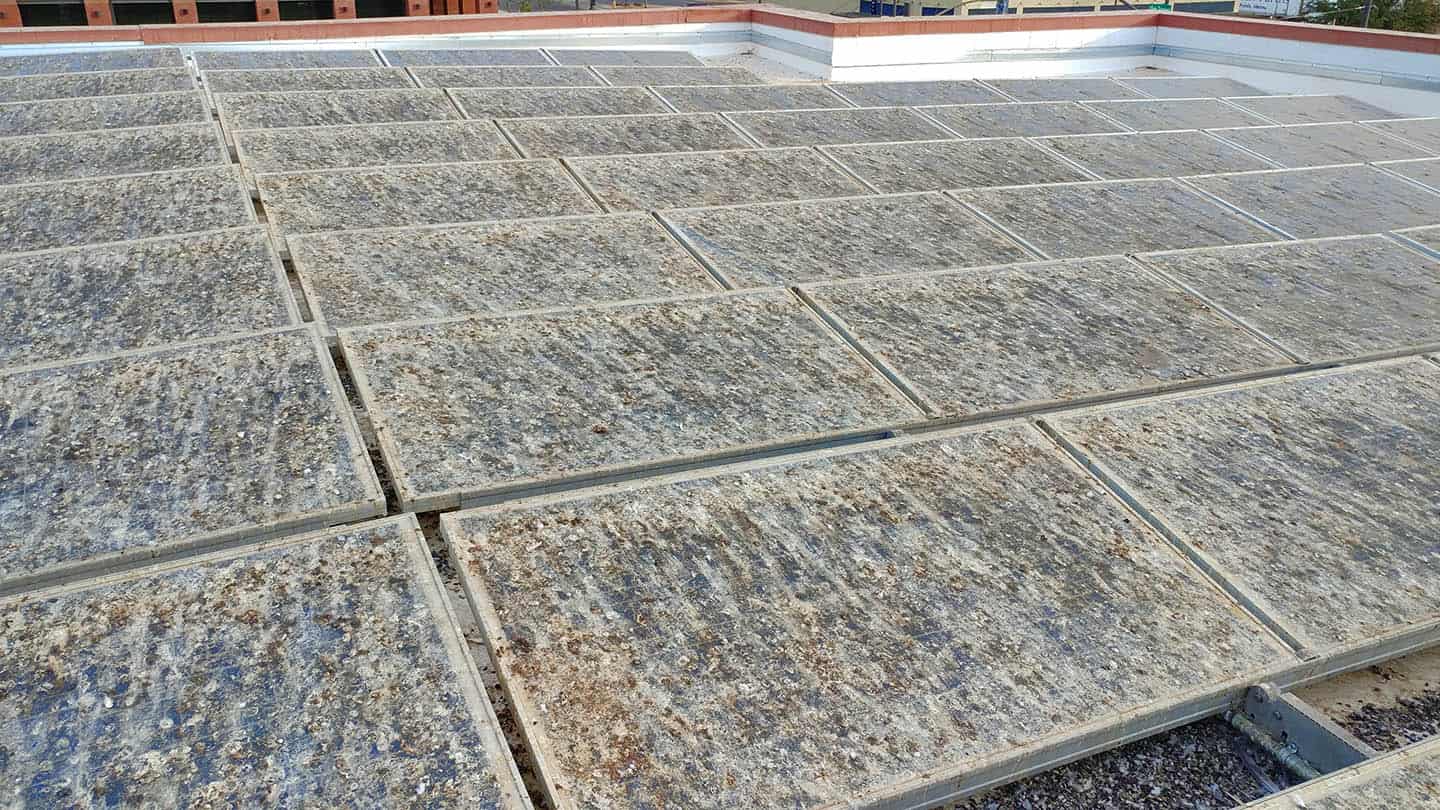
Label: Bird-drop